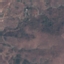
Land use / land cover class: HerbaceousVegetation